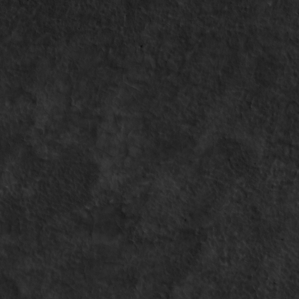
Label: non_frost